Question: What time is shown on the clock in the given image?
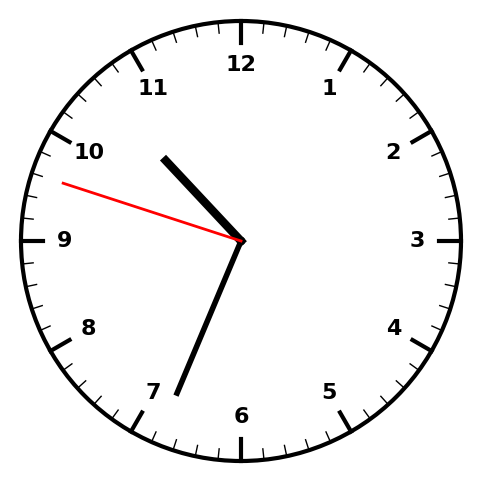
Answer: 10:33:48